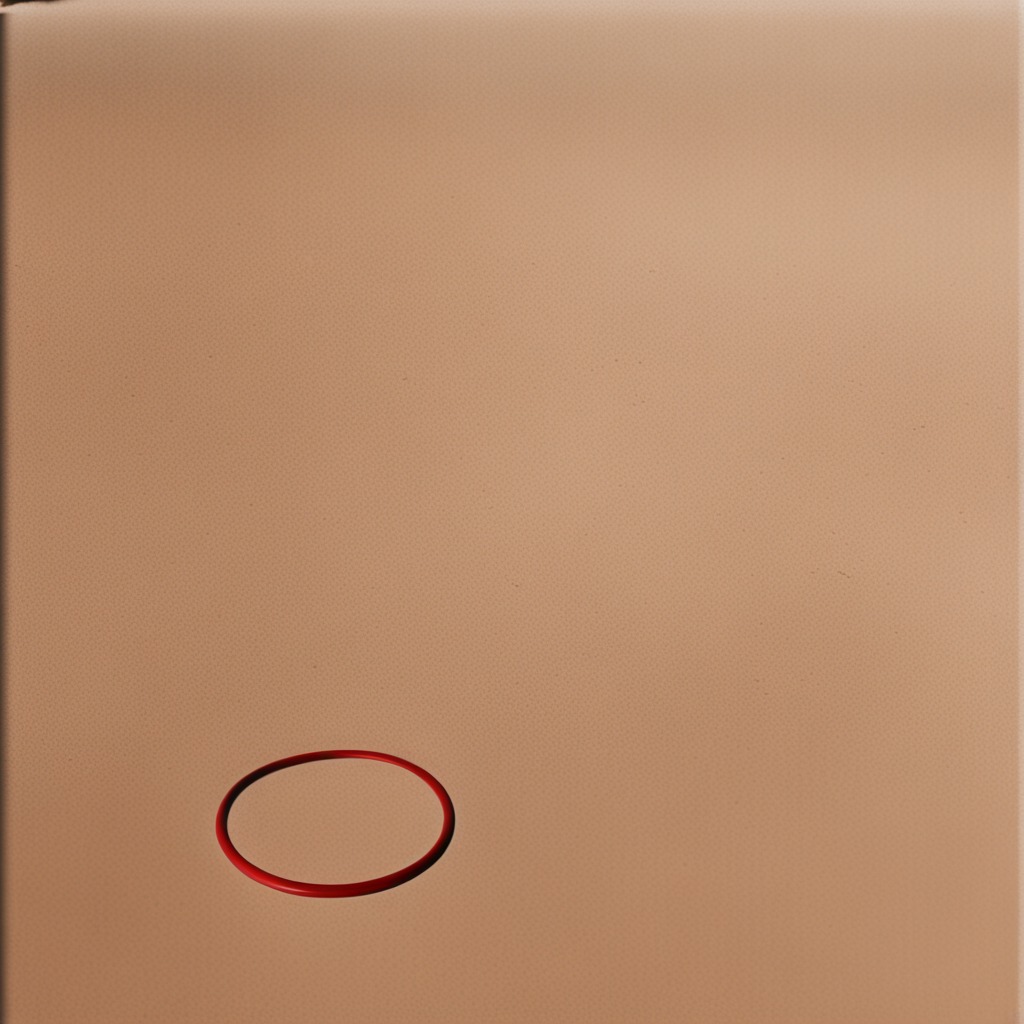
A rubber O-ring is lying on a cardboard box surface in an outdoor workshop during daytime bright natural light soft shadows slightly creased but